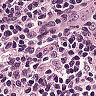
Metastatic tissue present: no